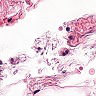
Metastatic tissue present: no